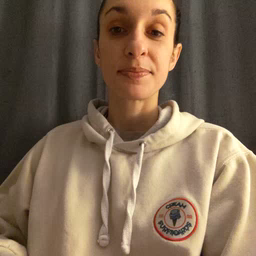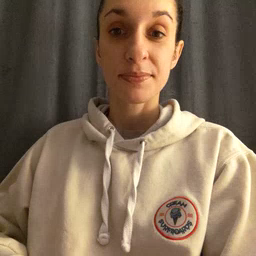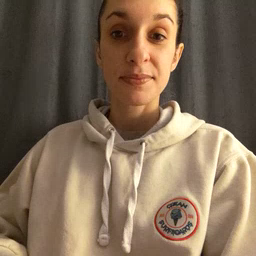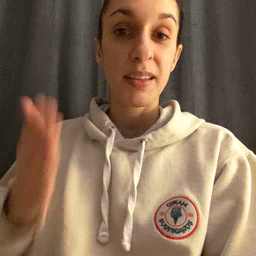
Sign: there